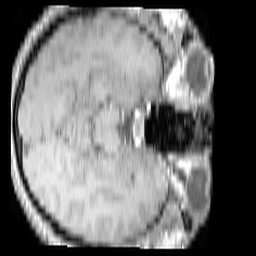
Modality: T1w
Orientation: axial
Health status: ill
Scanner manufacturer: philips
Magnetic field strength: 3 T
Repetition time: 0.3787 s
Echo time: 0.002908 s